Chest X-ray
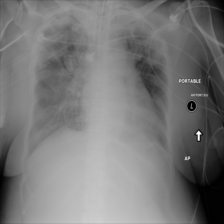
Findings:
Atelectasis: negative
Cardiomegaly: negative
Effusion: negative
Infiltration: negative
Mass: negative
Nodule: negative
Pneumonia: negative
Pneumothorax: negative
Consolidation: negative
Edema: negative
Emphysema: negative
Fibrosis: negative
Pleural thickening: negative
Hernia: negative